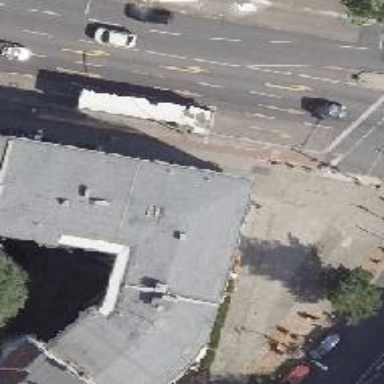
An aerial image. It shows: Beauty shop.